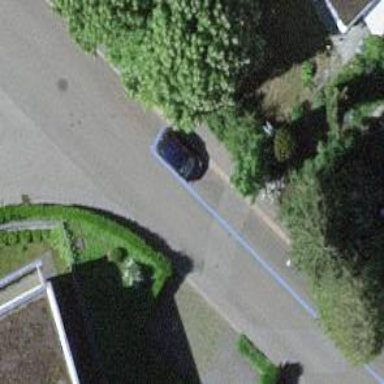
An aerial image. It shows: Residential road with asphalt surface. There is sidewalk on the left side.